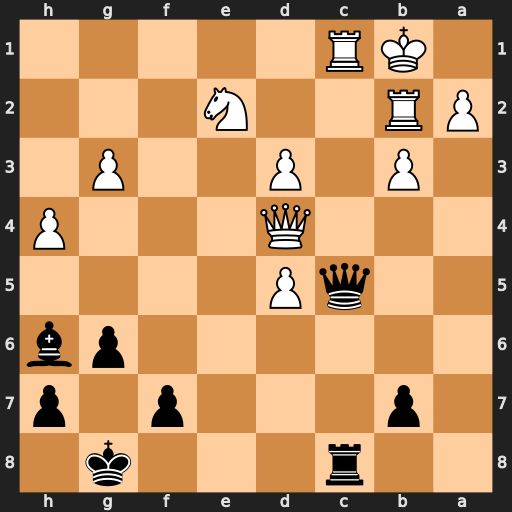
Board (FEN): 2r3k1/1p3p1p/6pb/2qP4/3Q3P/1P1P2P1/PR2N3/1KR5
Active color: b
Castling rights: -
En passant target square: -
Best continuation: Qxc1+ Nxc1 Rxc1#